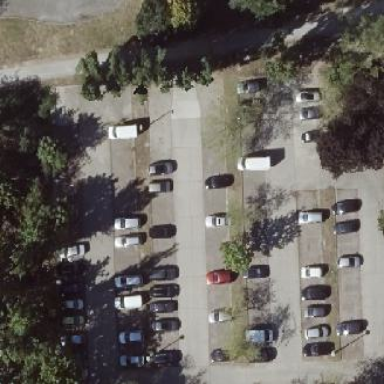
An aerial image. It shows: Parking area with concrete surface.